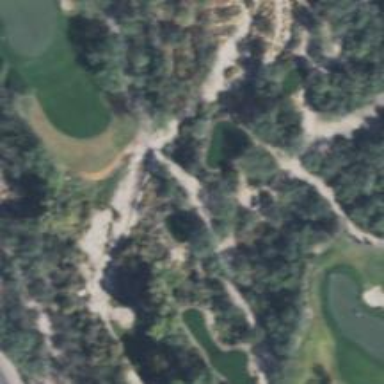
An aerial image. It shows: Path used for both walking and golf.